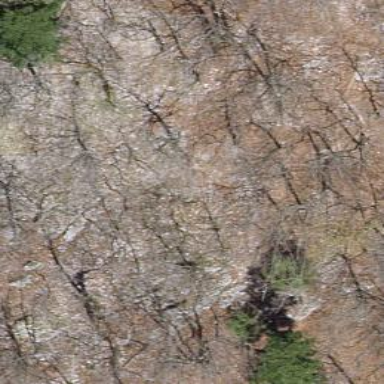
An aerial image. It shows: Natural cliff.